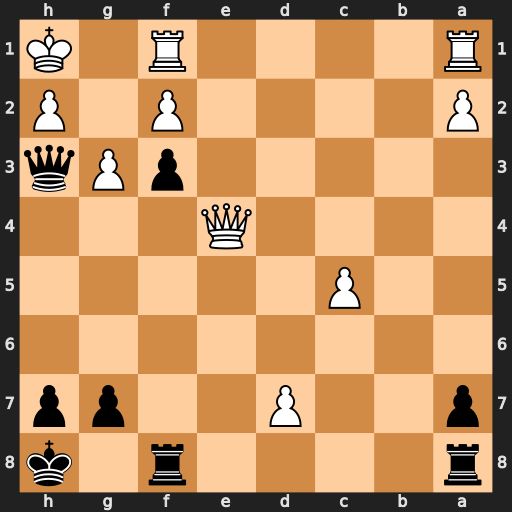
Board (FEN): r4r1k/p2P2pp/8/2P5/4Q3/5pPq/P4P1P/R4R1K
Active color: b
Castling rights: -
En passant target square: -
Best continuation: Qg2#